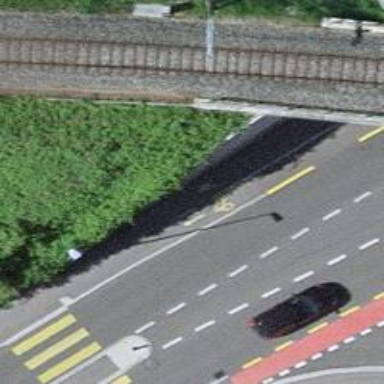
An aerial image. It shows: Cycleway.